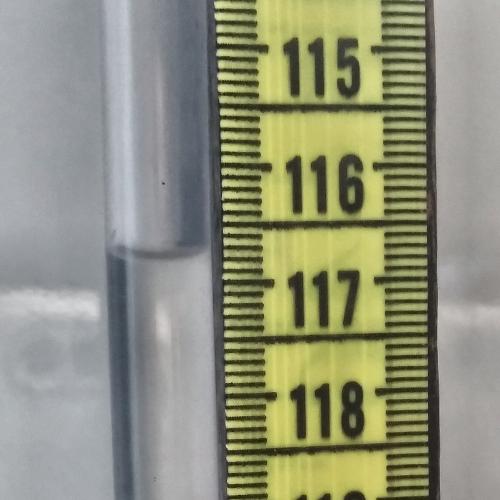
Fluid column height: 116.7 cm